Field crop: maize
Growth stage: 1
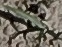
Species: sorghum